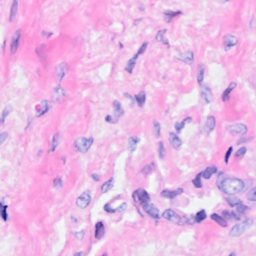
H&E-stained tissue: Breast